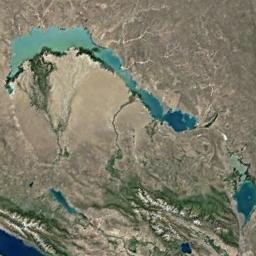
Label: lake